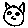
Label: cat